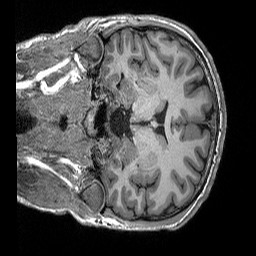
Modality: T1w
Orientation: coronal
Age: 29
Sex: male
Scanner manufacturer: siemens
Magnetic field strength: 3 T
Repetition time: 2.3 s
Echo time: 0.00298 s